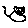
Label: cat